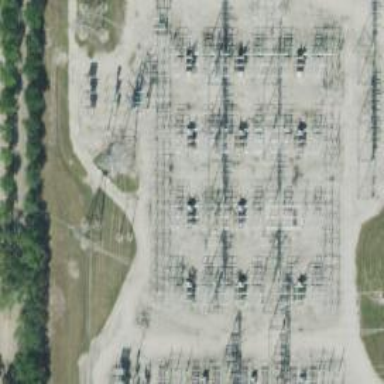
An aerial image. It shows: Switch for power supply.